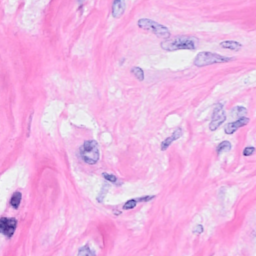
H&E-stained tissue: Breast